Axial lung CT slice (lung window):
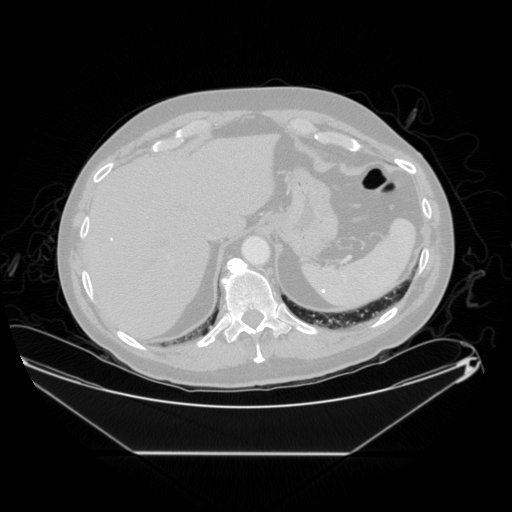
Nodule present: no